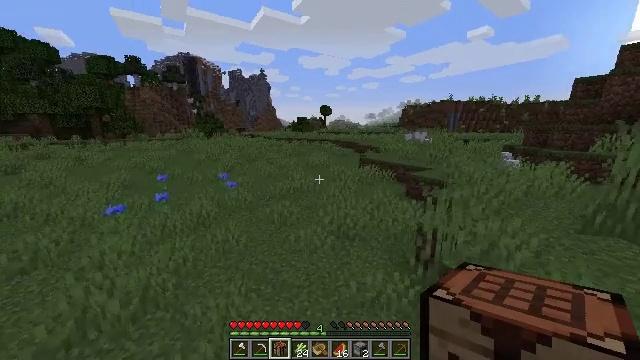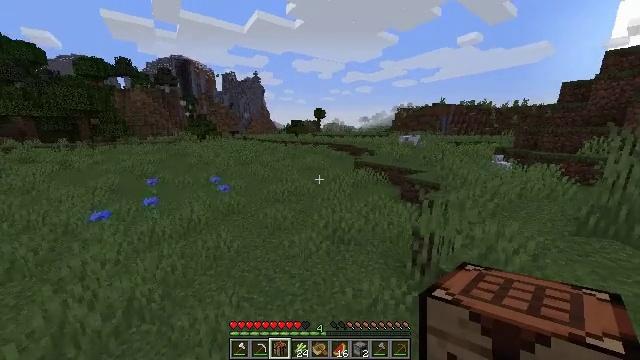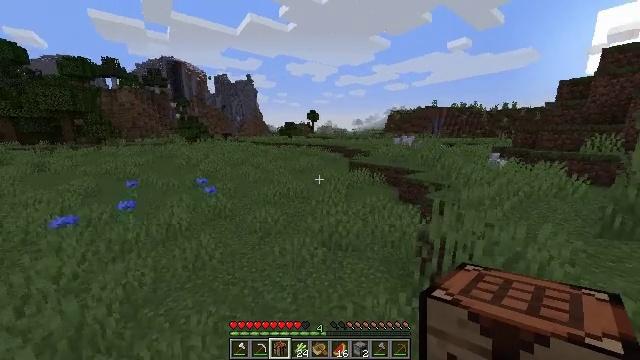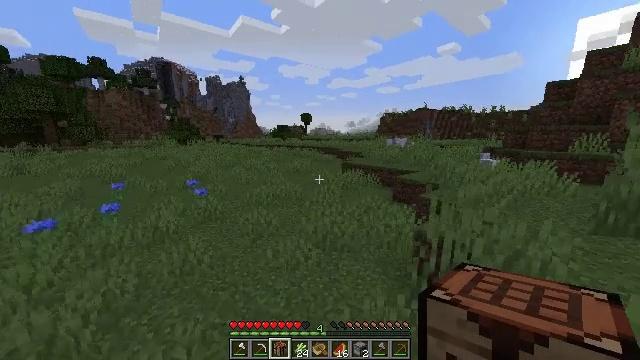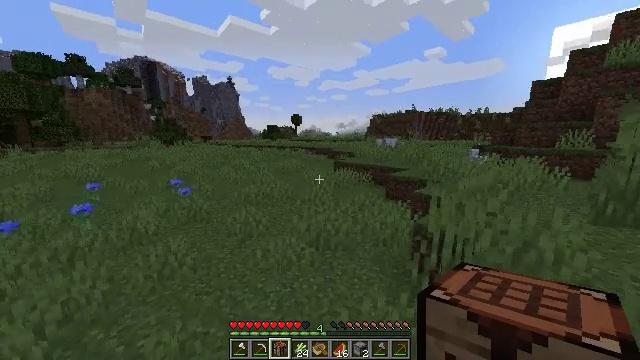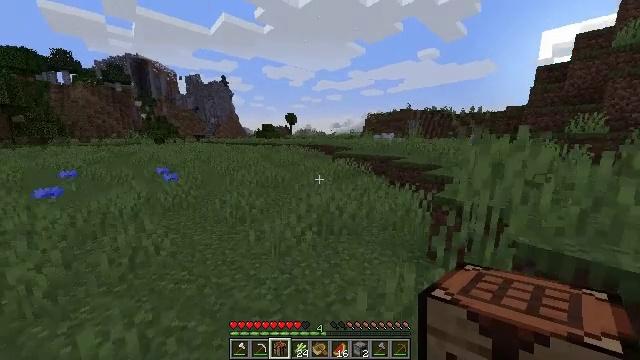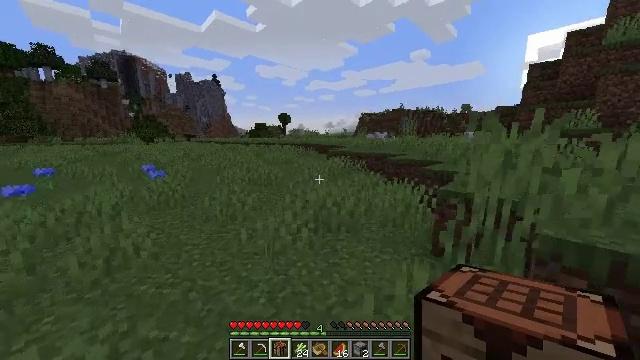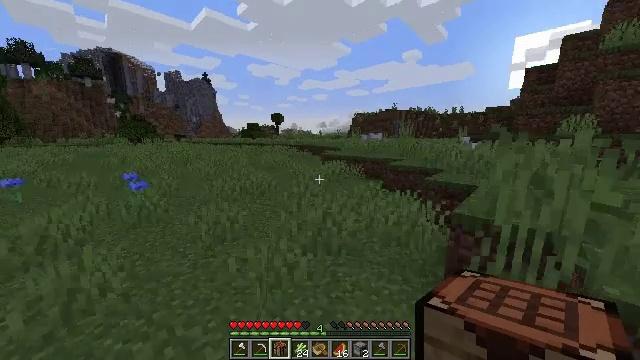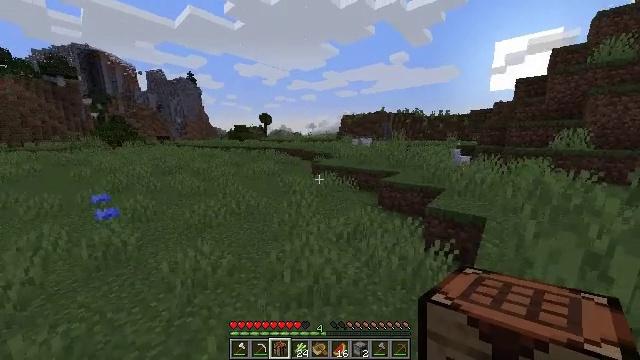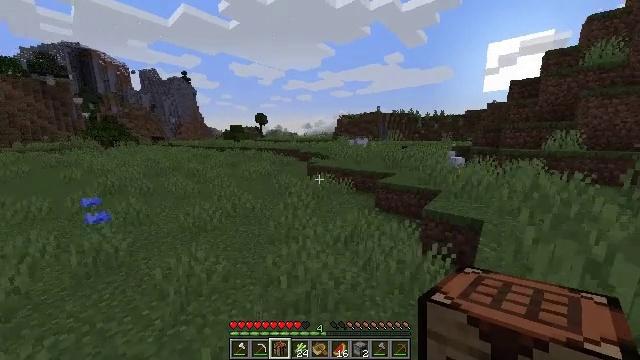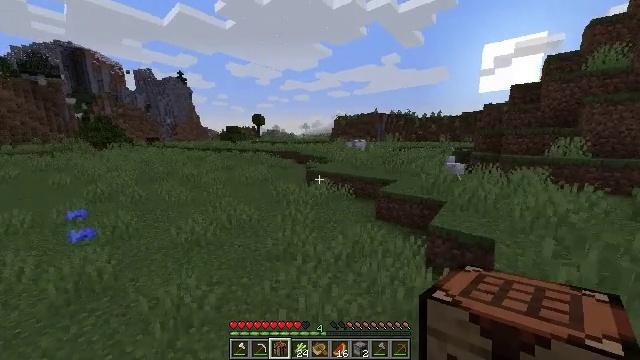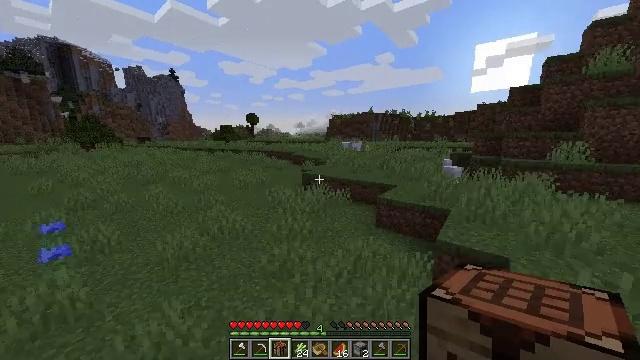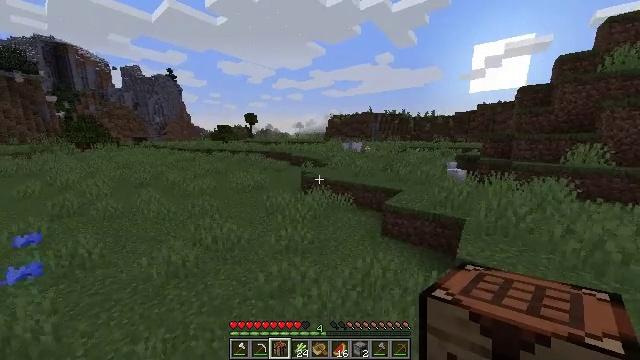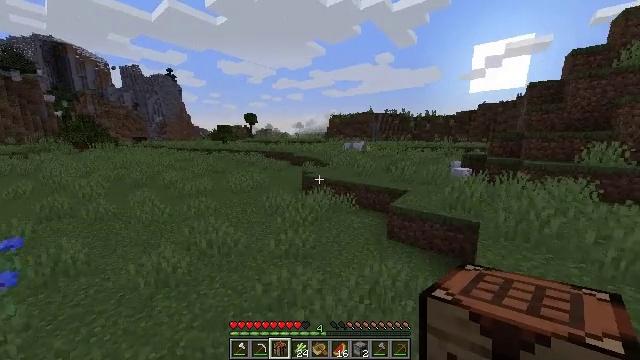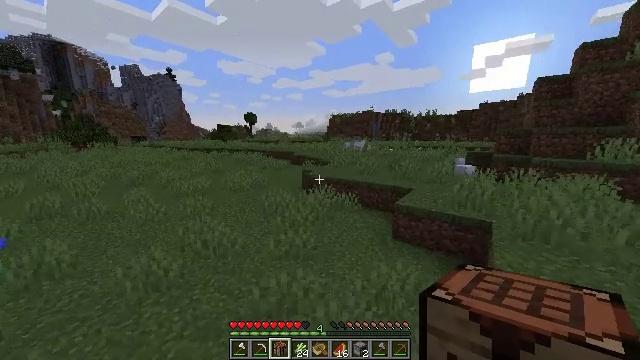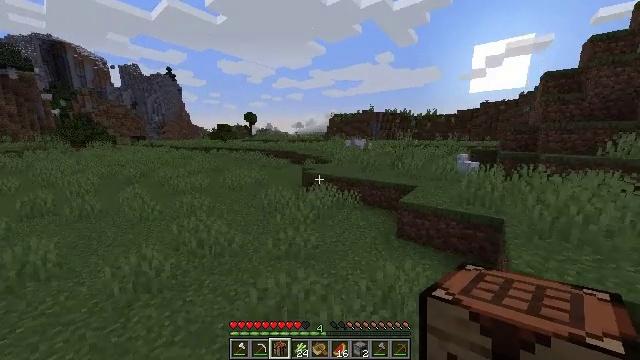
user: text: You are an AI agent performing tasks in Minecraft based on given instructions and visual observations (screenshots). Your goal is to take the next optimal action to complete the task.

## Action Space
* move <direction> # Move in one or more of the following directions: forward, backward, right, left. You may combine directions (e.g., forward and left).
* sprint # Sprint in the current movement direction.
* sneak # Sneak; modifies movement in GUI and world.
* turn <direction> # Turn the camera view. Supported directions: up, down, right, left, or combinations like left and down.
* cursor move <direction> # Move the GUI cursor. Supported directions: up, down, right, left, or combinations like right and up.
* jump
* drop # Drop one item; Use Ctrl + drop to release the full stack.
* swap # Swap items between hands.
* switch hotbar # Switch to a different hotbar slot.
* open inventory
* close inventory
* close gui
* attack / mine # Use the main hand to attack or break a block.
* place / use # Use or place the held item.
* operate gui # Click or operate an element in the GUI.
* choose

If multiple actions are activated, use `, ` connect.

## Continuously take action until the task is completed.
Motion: motion action
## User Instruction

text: Hunt animals.
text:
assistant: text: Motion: move forward, sprint, turn right, jump
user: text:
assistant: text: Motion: move forward and move left, sprint, turn right, jump
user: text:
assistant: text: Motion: move forward and move left, sprint, turn right, jump
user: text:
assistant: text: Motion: move forward and move left, sprint, turn right, jump
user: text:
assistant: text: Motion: move forward and move left, sprint, turn right, jump
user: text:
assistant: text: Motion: move forward, sprint, turn right, jump
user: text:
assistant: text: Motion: move forward, sprint, turn right, jump
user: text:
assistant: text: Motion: move forward, sprint, turn right, jump
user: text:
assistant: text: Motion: move forward, sprint, turn right, jump
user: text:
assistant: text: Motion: move forward, sprint, jump
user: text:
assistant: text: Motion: move forward, sprint, turn right, jump
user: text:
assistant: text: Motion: move forward, jump
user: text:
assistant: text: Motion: move forward, jump
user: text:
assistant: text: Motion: move forward, jump
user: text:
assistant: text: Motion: move forward, jump
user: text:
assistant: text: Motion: move forward, jump, switch to hotbar 1
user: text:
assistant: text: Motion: move forward, jump, switch to hotbar 1
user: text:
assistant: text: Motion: move forward, jump, switch to hotbar 1
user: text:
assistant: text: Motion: move forward, jump
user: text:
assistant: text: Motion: move forward, jump
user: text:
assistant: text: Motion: move forward, turn right, jump
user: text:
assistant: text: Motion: move forward, turn right, jump
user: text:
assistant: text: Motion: move forward, jump
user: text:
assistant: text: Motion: move forward
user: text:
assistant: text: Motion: move forward, turn right
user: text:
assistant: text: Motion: move forward, turn right
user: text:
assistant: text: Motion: move forward, turn right
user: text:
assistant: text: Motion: move forward, turn right
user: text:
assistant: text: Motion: move forward, turn right
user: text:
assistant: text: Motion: move forward, turn right